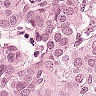
Metastatic tissue present: yes